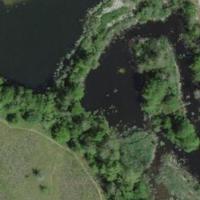
EUNIS habitat code: 41
Species observed at this site:
Podarcis muralis
Pyrochroa coccinea
Anas crecca
Alcedo atthis
Camponotus vagus
Sylvia borin
Botaurus stellaris
Cercopis vulnerata
Emberiza cirlus
Sympecma fusca
Colletes cunicularius
Cettia cetti
Jynx torquilla
Coenagrion pulchellum
Hippolais polyglotta
Ischnura elegans
Populus nigra
Luscinia megarhynchos
Ardea alba
Orchis militaris
Hippophae rhamnoides
Oriolus oriolus
Chamaenerion dodonaei
Aglais urticae
Anacamptis morio
Phylloscopus trochilus
Sciurus vulgaris